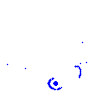
Particle: pion